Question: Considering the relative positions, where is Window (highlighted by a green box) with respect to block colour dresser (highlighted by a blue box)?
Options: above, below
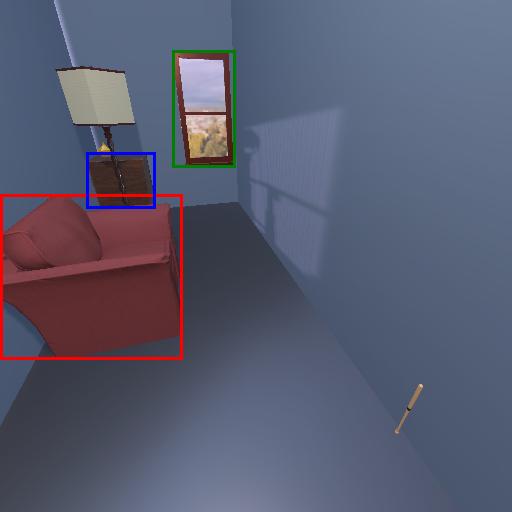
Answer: above